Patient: sex M, age 29
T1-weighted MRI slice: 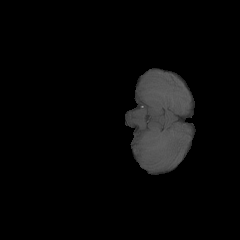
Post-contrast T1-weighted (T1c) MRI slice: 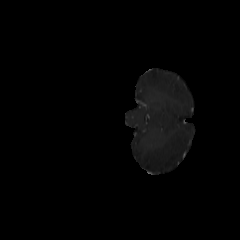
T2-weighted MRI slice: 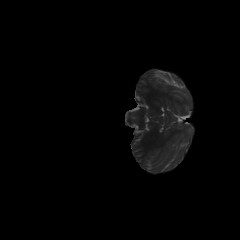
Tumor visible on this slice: no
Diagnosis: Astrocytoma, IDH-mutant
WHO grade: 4